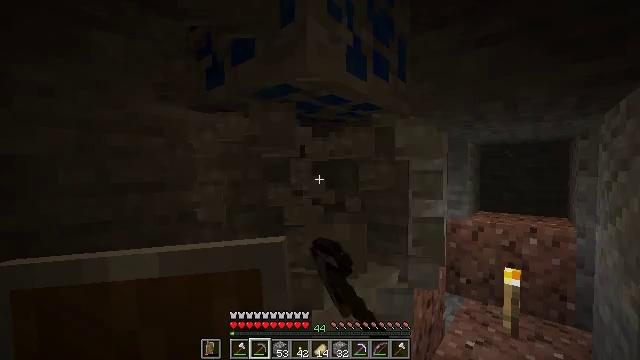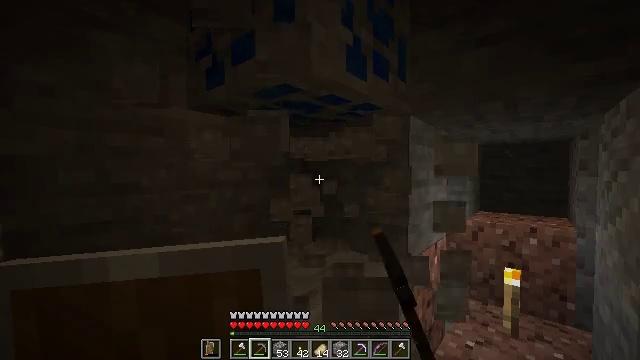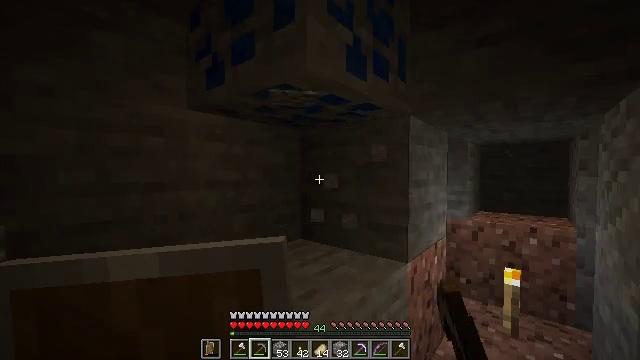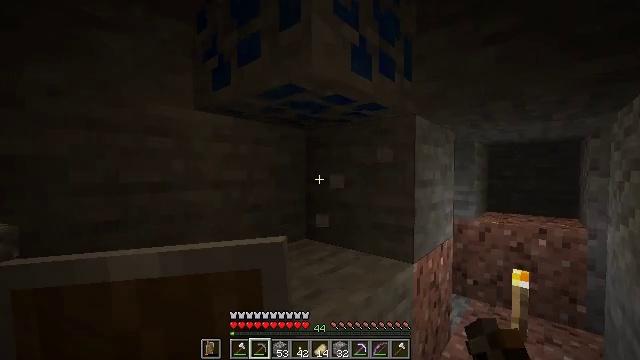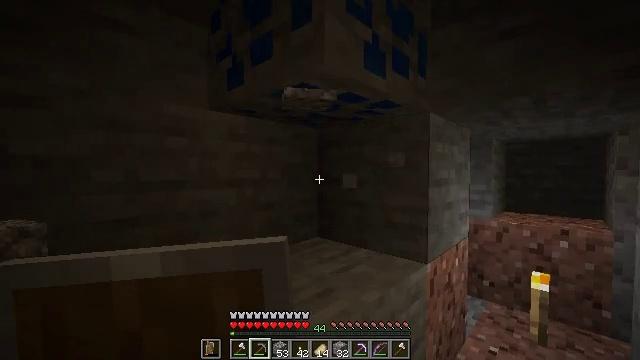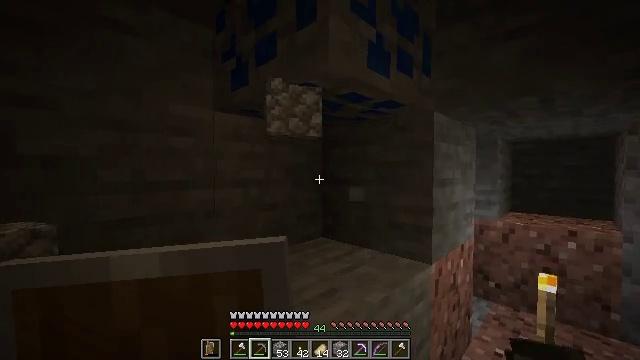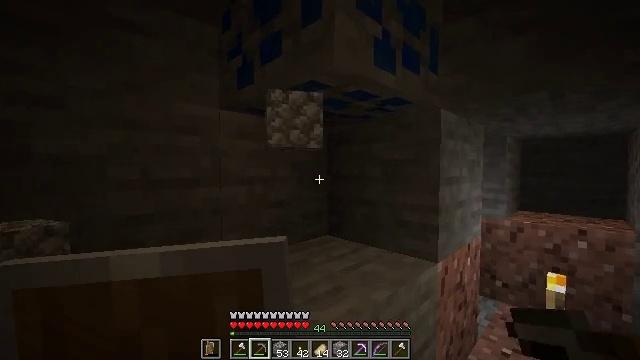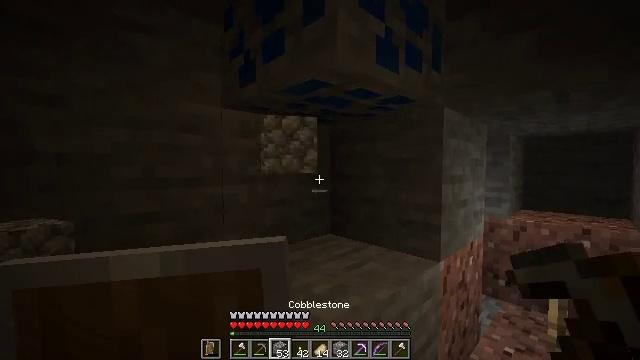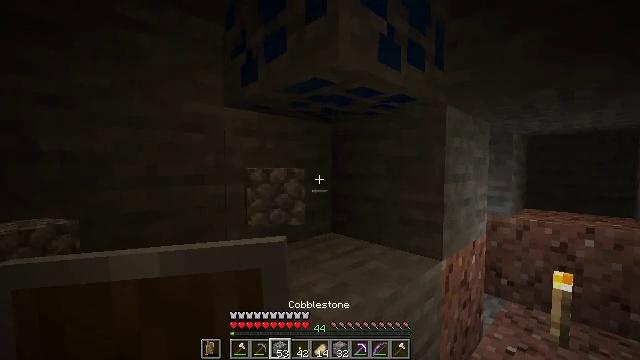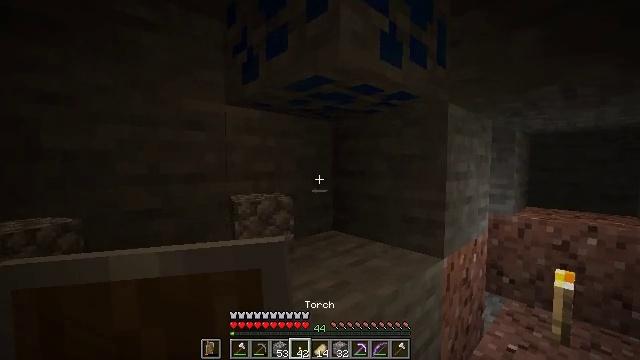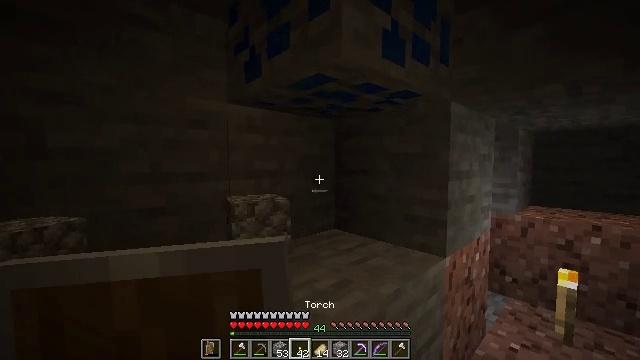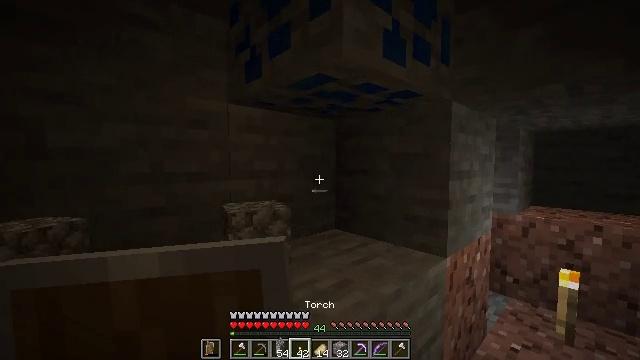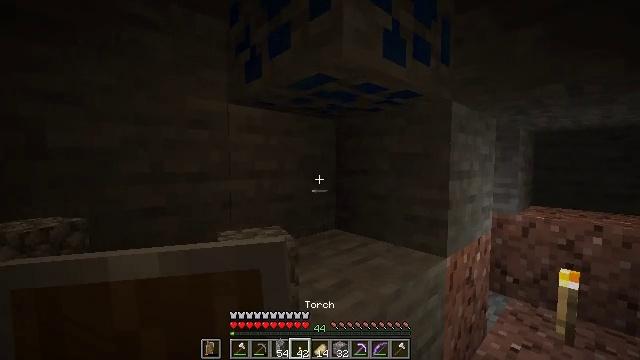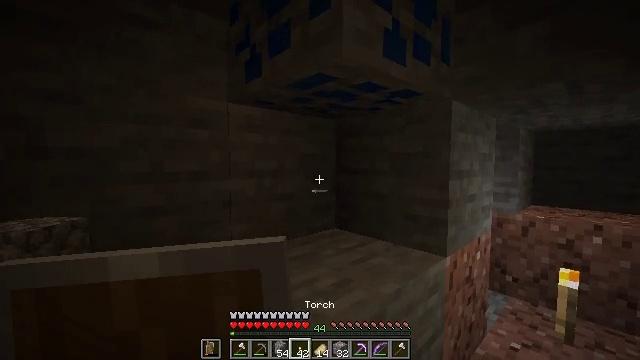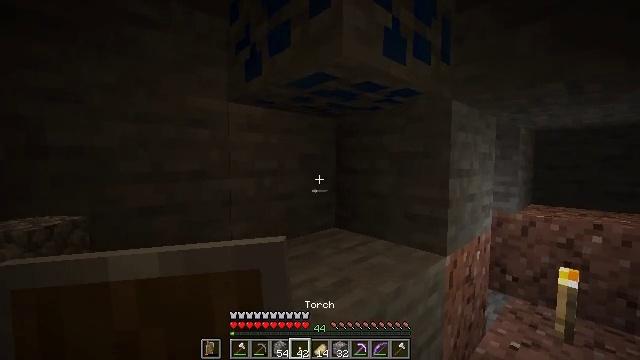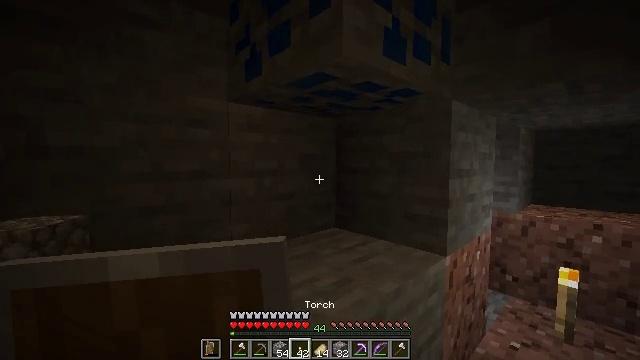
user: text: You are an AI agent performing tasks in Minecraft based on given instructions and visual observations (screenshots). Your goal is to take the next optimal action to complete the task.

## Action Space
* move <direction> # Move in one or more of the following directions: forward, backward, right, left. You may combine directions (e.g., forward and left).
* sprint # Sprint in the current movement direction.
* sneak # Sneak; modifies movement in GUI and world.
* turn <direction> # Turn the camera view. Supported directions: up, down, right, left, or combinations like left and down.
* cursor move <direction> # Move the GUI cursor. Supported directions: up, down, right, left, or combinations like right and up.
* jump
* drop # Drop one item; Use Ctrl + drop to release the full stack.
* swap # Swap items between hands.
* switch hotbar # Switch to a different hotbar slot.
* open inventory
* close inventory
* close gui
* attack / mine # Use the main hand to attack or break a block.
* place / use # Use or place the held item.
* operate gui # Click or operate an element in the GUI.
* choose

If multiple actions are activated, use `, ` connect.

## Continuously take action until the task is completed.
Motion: motion action
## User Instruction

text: Dig for lapis ore in caves.
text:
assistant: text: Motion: no_op
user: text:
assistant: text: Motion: no_op
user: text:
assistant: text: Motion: turn left
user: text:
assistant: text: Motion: turn left
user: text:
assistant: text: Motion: no_op
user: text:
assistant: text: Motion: turn left
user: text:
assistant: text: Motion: no_op
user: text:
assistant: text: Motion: no_op
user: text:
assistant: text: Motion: no_op
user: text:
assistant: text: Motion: no_op
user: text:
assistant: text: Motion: no_op
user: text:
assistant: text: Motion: no_op
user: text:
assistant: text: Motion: no_op
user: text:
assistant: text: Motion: no_op
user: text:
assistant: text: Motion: no_op
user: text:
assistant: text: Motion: no_op
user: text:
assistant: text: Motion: no_op
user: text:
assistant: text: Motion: no_op
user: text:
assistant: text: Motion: no_op
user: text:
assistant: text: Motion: no_op
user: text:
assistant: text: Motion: no_op
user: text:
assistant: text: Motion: no_op
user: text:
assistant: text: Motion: no_op
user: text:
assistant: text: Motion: no_op
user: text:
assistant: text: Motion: no_op
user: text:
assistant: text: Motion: no_op
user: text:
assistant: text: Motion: no_op
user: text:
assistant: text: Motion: turn up
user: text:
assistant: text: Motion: turn right and up
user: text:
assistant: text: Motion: turn up